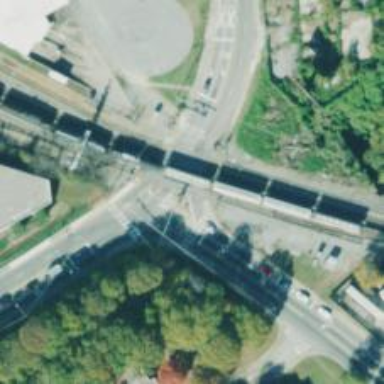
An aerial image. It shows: Railway crossing.